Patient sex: M
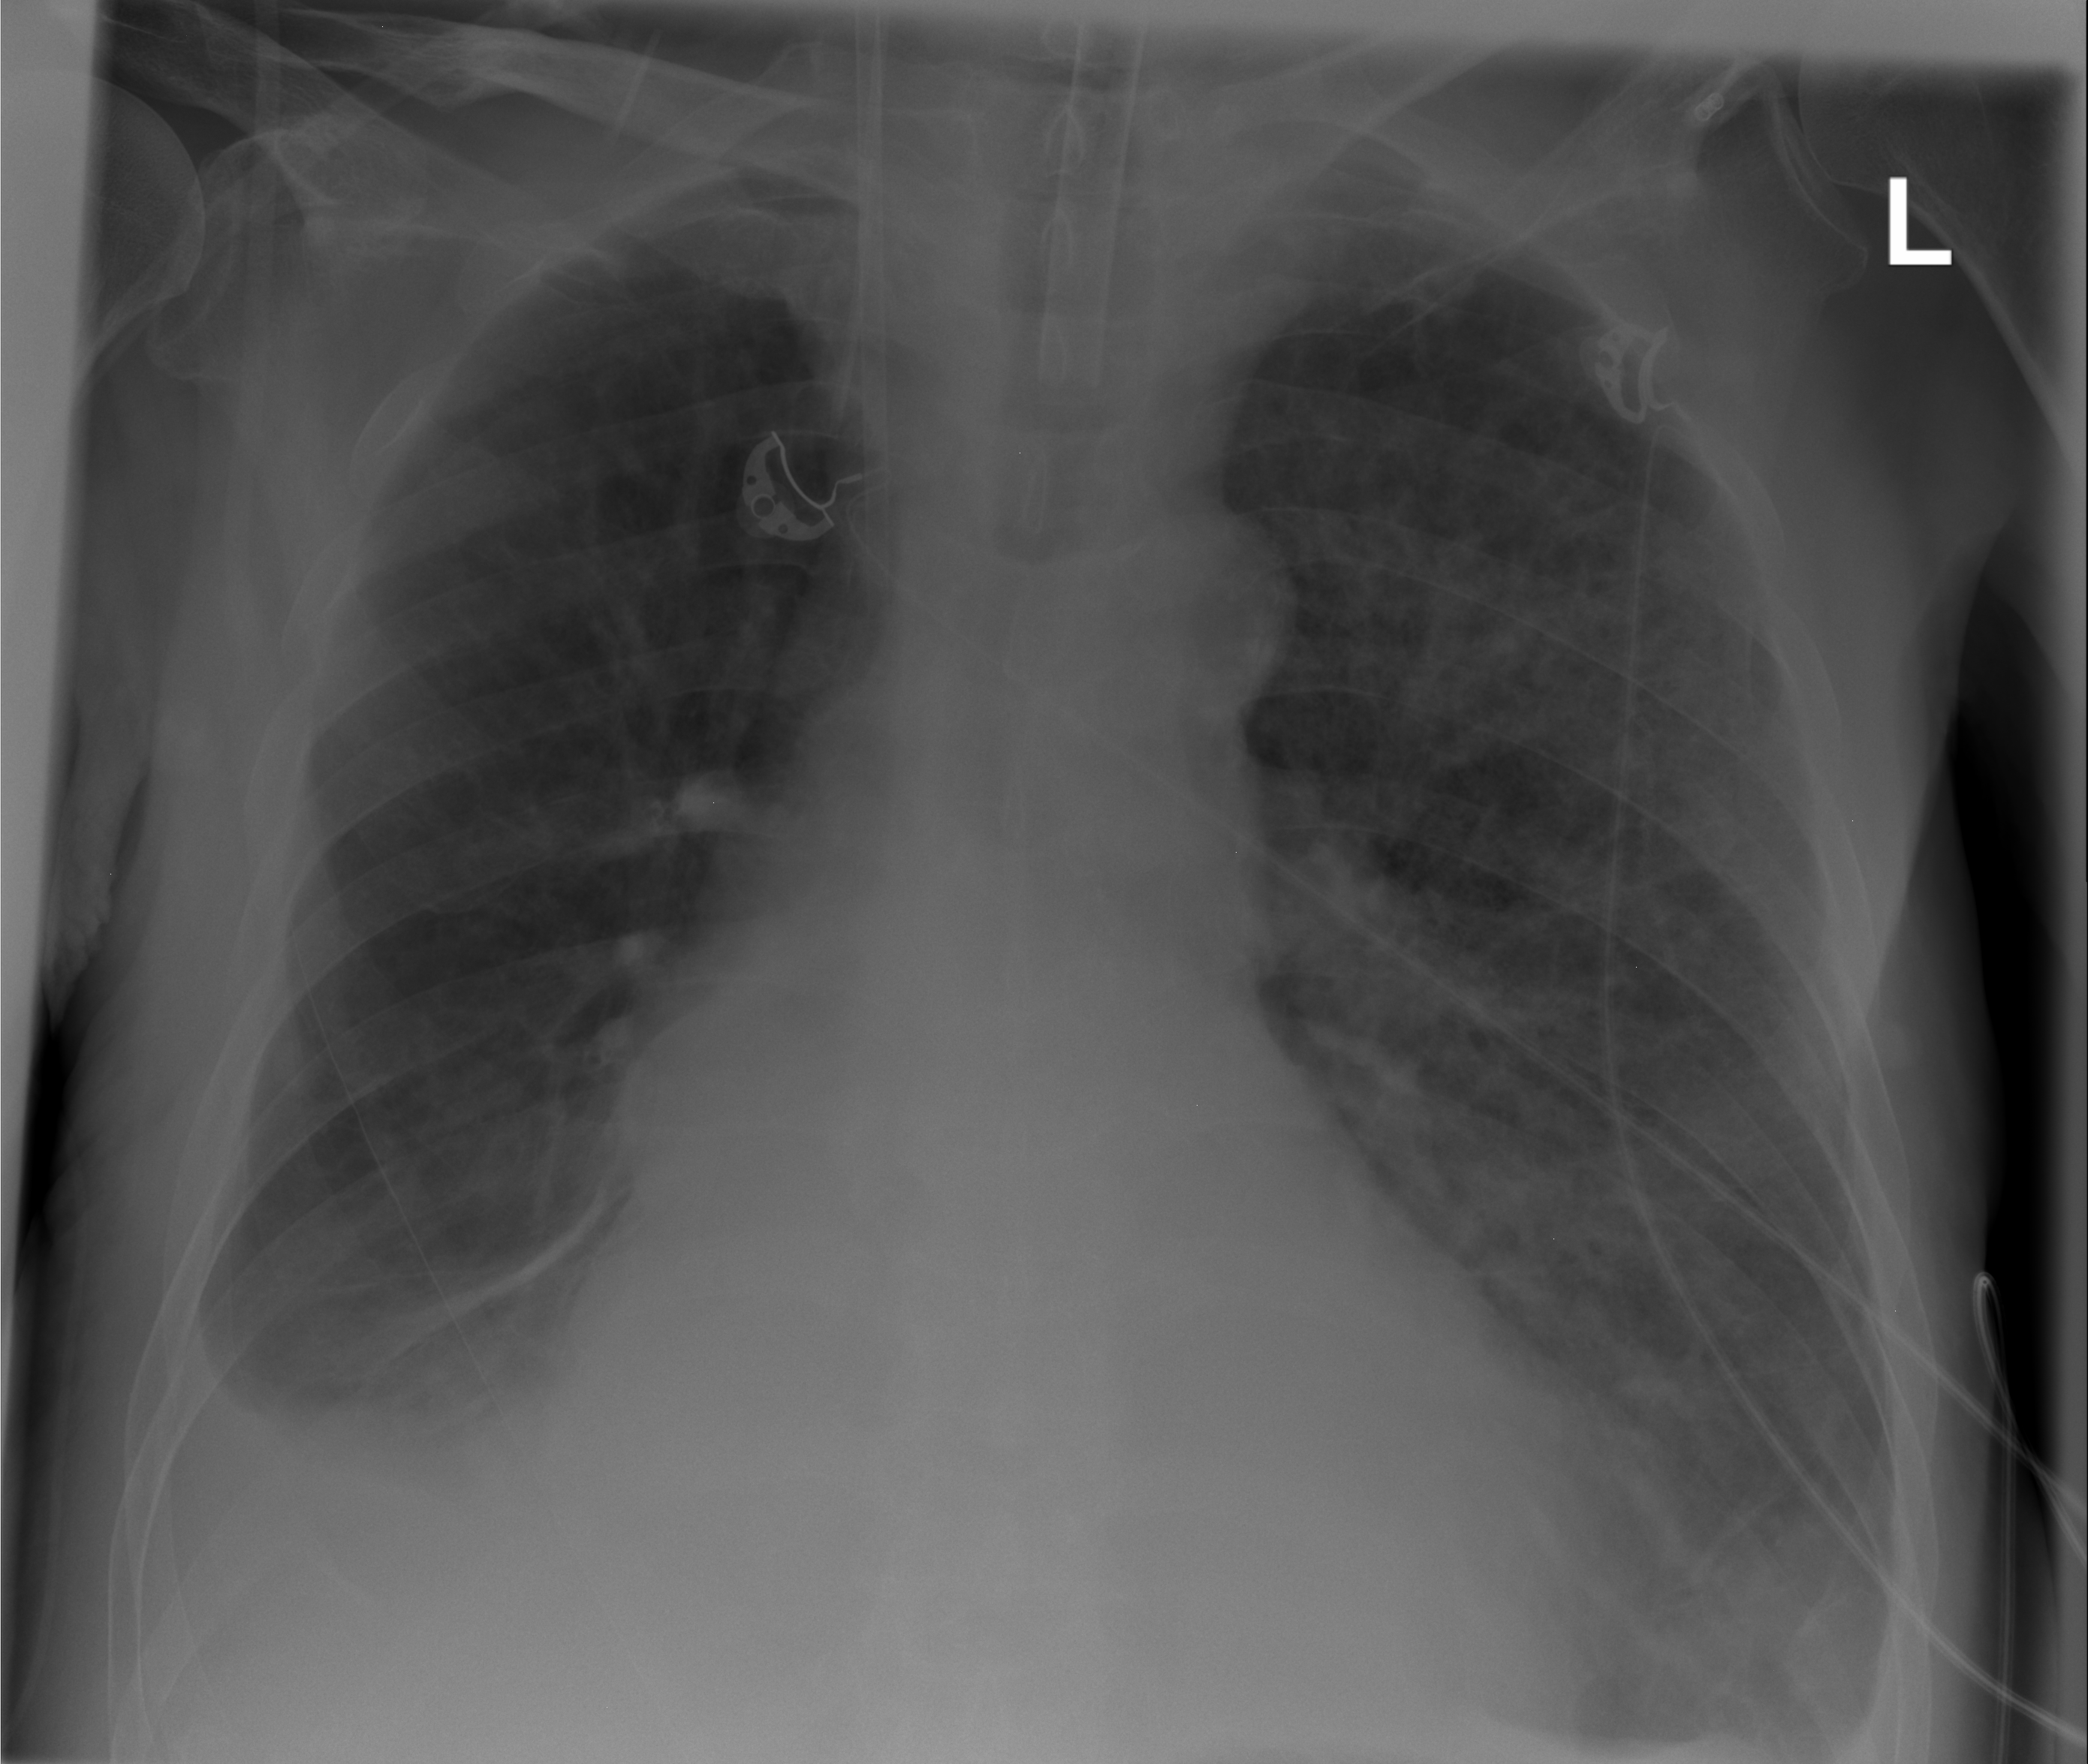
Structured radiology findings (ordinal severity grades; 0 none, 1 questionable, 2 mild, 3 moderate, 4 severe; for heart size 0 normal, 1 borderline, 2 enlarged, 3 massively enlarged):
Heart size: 0
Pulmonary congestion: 1
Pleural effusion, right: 2
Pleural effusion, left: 2
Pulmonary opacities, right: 0
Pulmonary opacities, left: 2
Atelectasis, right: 2
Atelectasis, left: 2